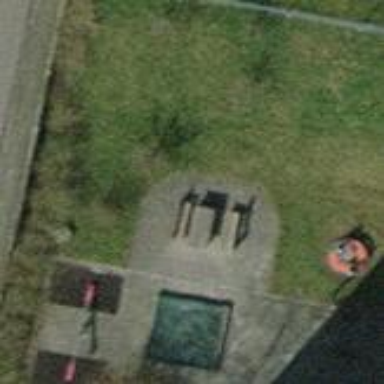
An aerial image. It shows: Playground area for leisure land.